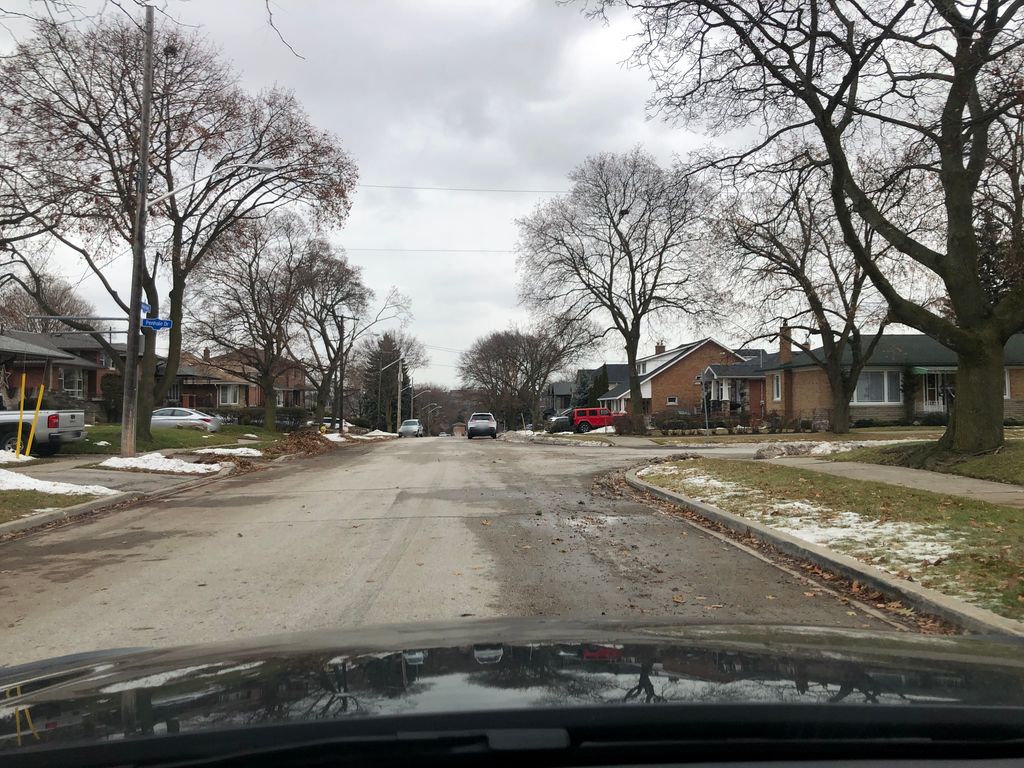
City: toronto